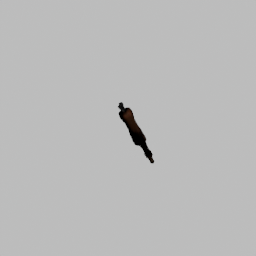
Label: animals